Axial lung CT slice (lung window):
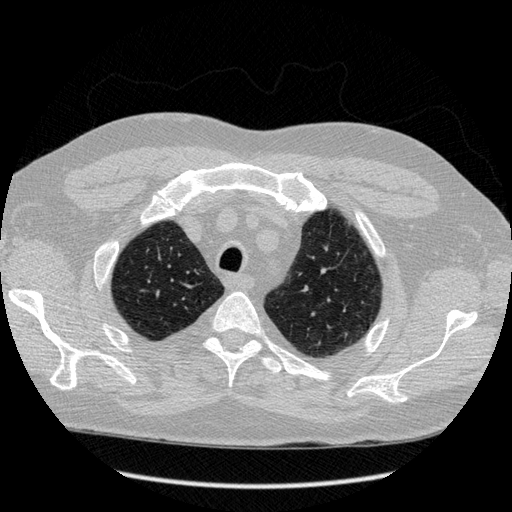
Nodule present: no